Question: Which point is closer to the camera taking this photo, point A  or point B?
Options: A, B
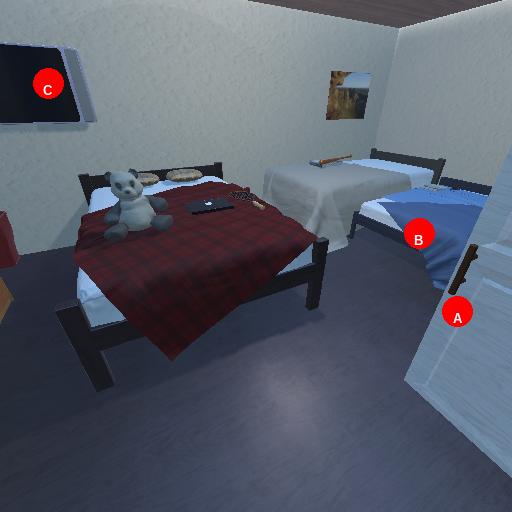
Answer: A